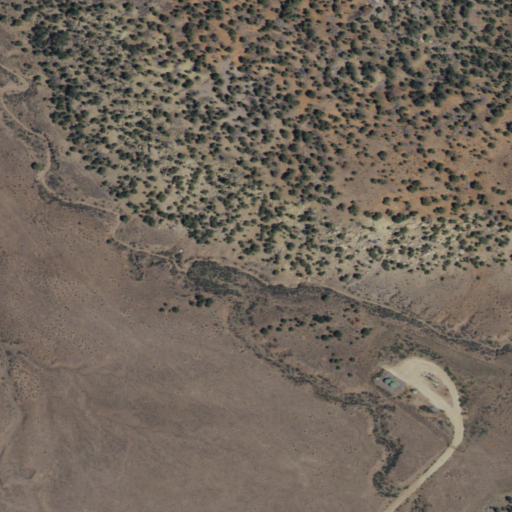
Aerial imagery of valley in New Mexico named American Canyon containing shrub, evergreen forest, grassland, and open development